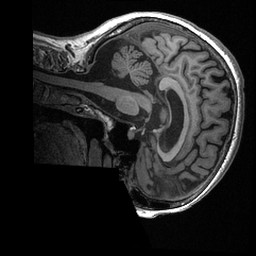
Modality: T1w
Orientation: sagittal
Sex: female
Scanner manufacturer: ge
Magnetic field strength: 3 T
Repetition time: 0.0064 s
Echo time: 0.00281 s